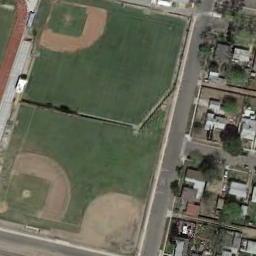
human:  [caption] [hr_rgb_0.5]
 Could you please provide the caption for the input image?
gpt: Two adjacent baseball diamonds next to the playground and the residential area beside .

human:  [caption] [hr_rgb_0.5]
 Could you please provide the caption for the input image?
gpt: Three baseball diamonds are between a playground and many buildings beside .

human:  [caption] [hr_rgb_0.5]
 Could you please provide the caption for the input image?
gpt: There are three baseball diamonds in the grass along the roads next to the houses .

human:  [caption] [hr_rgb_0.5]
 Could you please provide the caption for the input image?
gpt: The baseball field is surrounded by neat rows of small houses .

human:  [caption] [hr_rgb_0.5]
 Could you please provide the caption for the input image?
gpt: Three ballparks are between the two roads .